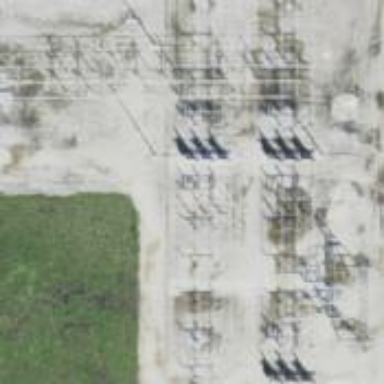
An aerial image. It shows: Switch for power supply.